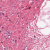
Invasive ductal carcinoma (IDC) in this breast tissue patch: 0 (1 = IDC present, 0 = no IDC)